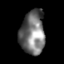
Tissue: skin
Cell type: Others
Senescence score: 0.7173
Nuclear area (px): 1050
Mean DAPI intensity: 115.8